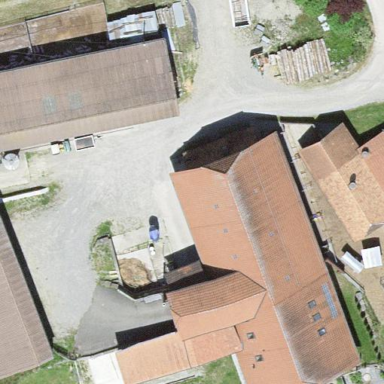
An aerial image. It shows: Farmyard area.